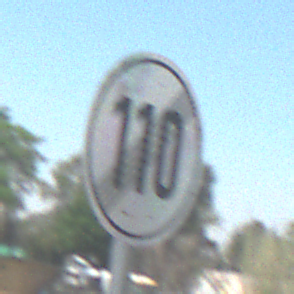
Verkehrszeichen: EndeGeschwindigkeit110
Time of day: Midday
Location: Outdoor (Nature)
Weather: Clear
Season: NotSpecified
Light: Natural